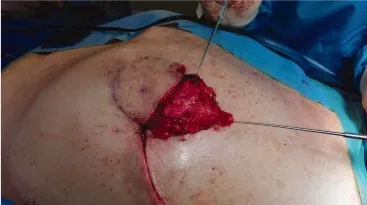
Flap raising. (B) De-epithelialization and transposition of the proximal portion of the flap.
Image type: medical_photograph (other_medical_photograph)